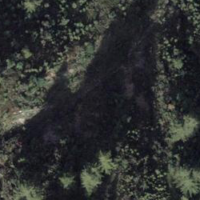
EUNIS habitat code: 31
Species observed at this site:
Araneus diadematus